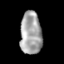
Tissue: skin
Cell type: Endothelial cells
Senescence score: 0.2642
Nuclear area (px): 894
Mean DAPI intensity: 165.05